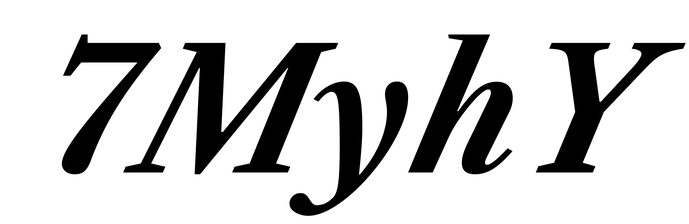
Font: LibreCaslonText-Italic_Bold_Italic